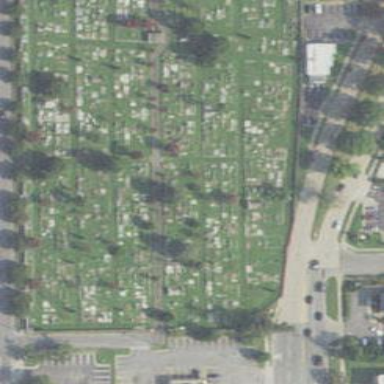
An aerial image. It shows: Cemetery.